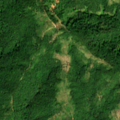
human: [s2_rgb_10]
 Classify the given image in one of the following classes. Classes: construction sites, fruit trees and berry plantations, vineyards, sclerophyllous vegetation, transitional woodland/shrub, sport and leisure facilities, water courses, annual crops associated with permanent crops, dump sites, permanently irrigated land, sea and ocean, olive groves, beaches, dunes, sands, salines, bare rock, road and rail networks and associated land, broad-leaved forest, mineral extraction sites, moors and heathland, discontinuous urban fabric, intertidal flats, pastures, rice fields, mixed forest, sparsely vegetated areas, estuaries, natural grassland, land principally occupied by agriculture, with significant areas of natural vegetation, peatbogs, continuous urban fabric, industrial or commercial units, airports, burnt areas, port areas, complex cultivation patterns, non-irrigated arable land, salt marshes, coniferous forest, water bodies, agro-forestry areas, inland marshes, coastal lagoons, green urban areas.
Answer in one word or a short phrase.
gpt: broad-leaved forest, transitional woodland/shrub